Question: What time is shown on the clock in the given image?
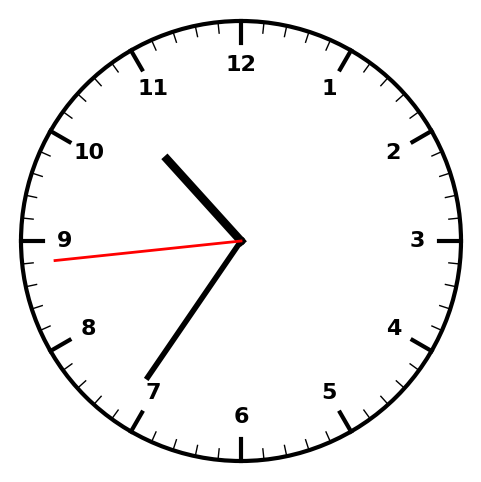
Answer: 10:35:44